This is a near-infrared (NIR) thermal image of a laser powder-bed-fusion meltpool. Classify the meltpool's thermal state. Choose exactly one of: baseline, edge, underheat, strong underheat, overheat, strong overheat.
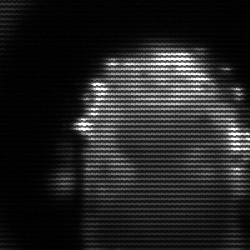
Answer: baseline